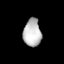
Tissue: lung
Cell type: Others
Senescence score: 0.1931
Nuclear area (px): 474
Mean DAPI intensity: 190.656